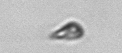
Label: Cryptophyta